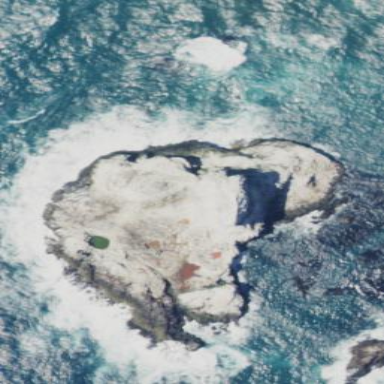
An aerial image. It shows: Islet along the natural coastline.